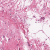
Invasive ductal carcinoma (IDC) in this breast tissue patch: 0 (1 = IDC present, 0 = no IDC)